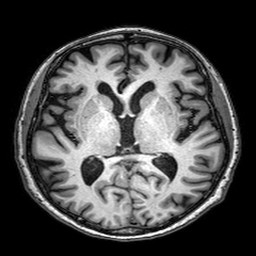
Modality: T1w
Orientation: coronal
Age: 76
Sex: female
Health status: healthy
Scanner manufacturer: philips
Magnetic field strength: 3 T